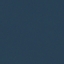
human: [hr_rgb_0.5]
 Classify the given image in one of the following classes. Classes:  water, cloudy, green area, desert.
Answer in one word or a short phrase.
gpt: water